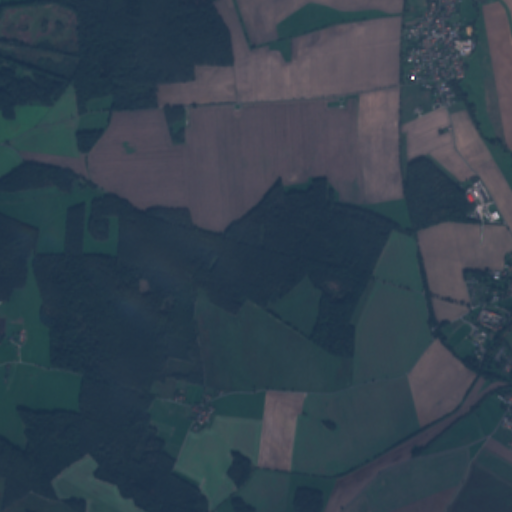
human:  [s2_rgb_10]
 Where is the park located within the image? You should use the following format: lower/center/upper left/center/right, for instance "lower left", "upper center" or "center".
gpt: The park is located in the lower right of the image.
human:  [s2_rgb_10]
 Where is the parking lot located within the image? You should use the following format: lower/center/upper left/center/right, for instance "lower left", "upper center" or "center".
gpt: The parking lot is located in the lower right of the image.
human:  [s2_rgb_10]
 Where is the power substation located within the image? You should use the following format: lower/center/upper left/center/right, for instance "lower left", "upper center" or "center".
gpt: The power substation is located in the upper right of the image.
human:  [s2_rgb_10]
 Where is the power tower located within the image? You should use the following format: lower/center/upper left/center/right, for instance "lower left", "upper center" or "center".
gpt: The power tower is located in the right of the image.
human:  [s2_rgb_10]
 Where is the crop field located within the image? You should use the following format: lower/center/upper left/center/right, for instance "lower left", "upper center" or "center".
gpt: There is no crop field in the image.